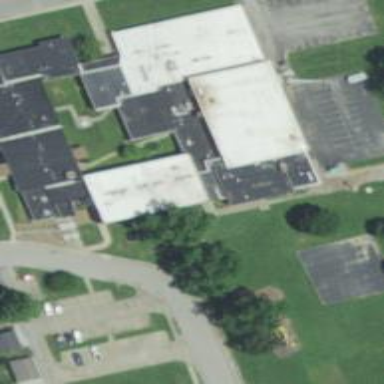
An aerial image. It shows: School.